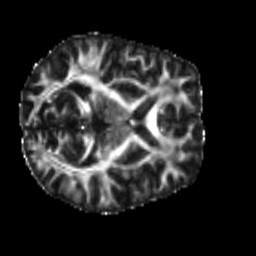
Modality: FA
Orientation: axial
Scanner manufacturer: siemens
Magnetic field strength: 3 T
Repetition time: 4 s
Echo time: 0.0594 s